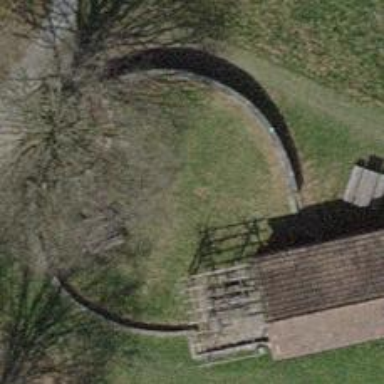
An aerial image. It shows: Bench.